Question: I'm having a hard time understanding some of the logic behind the 'UITableView'. I am populating my table from a 'MPMediaItemCollection' as a queue of songs. What I am trying to achieve is to have a now playing indicator as the accessory view of the cell at the index path that matches the currently playing song.
I originally tried this with the following:
'''
if (indexPath.row == [mutArray indexOfObject:[mainViewController.musicPlayer.nowPlayingItem valueForProperty:MPMediaItemPropertyTitle]]) {
UIImageView *playButtonView = [[UIImageView alloc] initWithImage:[UIImage imageNamed:@"PlayButton.png"]];
[cell setAccessoryView:playButtonView];
}
'''
This works fine for the now playing item, which is always actually 'objectAtIndex:0'. But what I don't understand is why my table seems to define this index once every height of combined visible cells.
Let me try to explain this more clearly. Lets say that my table is 600px tall, and its content height is 1800px. This causes the indicator to be added roughly every 600px down the content height.
Now my first thought was that this was something wrong with the code for judging the index based off the name of the song, so I tried changing it to:
'''
if (indexPath.row == 0)
'''
But this produces the same result!
This screenshot should help explain what I'm talking about.

So, is there anything I can do to make the table treat 'indexPath0' as only the first cell in reference to the entire table instead of in reference to the currently visible cells?
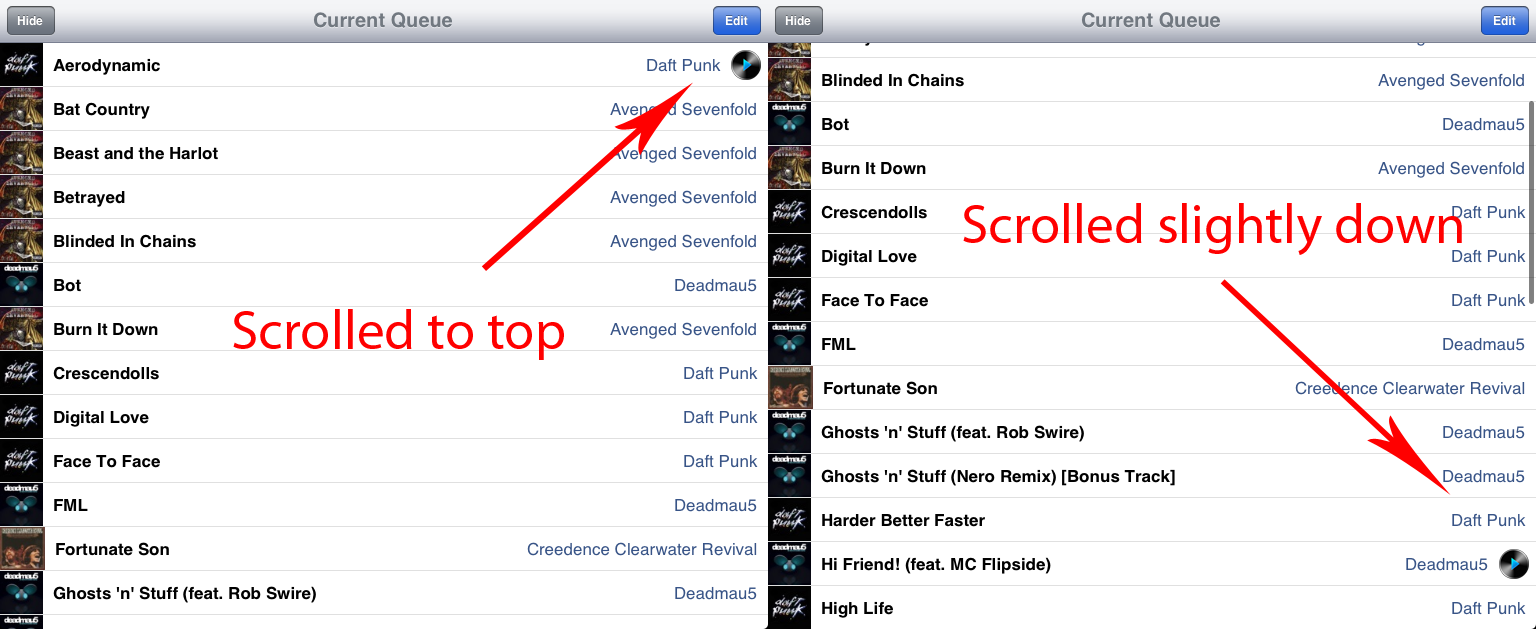
Answer: You have to state explicitly also when the accessory should be there:
'''
if (indexPath.row==0) {
UIImageView *playButtonView = [[UIImageView alloc] initWithImage:
[UIImage imageNamed:@"PlayButton.png"]];
[cell setAccessoryView:playButtonView];
}
else {
[cell setAccessoryView:nil];
}
'''
The reason is that when cell 0 gets dequeued (i.e. reused) on a different row it still has the accessory view in it.
Actually, this is a nice case study for understanding how dequeueing table view cells actually works ;-).